Question: Hi guys so I have written my play application and all is working fine.
I am installing this on a windows machine, and I need it to be up 24/7. I want it all to be automatic so the user does not have to go into command and run play start everytime the computer restarts or there is an issue.
So I wrote a c# wrapper service that monitors the RUNNING_PID to check if the service is running, if not opens a new cmd prompt and runs play start.
So this is working atm, but when you run play start it opens up two java processes 1 being the actual service and the other is a logging service.

Is there a way to not have this open? either a configuration option or extra launch parameter?
Any other ideas on how I could get around this?
Ive had a look at using stage and dist but I've found they dont work. once the file is created the new start command doesnt do anything.
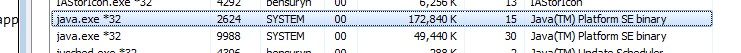
Answer: Hi guys so I found a solution.
Using dist now and then creating a new start.bat file with the below script:
'''
@echo off
if "%OS%" == "Windows_NT" (
set "DIRNAME=%~dp0%"
) else (
set DIRNAME=.)
java -cp "%DIRNAME%\lib\*" %* play.core.server.NettyServer
'''
I solution was solved here: <URL>
I'm still not sure how to automatically include this new script file into the dist zip file. If anyone knows how to do this would be helpful?